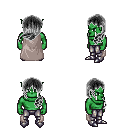
a pixel art fantasy rpg character, male body template, orc, green skin, gray cape, metal pants, gray left-swept hairstyle, metal boots, four views (front, back, left, right), 2x2 character sprite sheet, small pixel art, hard edges, no anti-aliasing